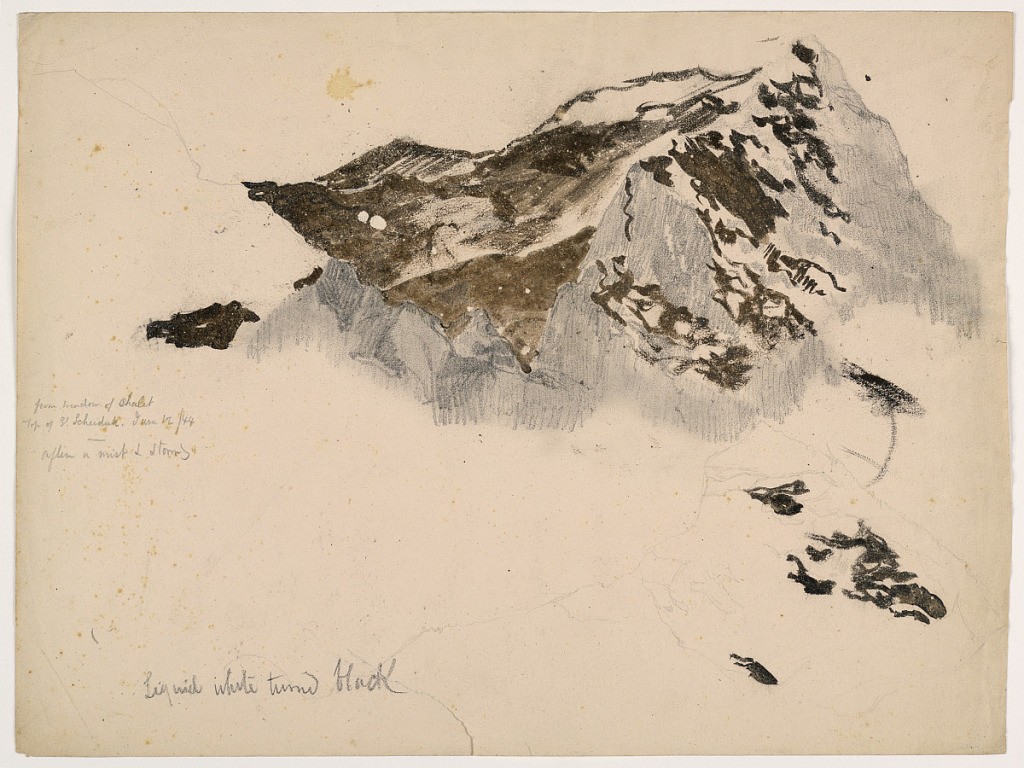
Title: From Window of Chalet, Top of Mt. Scheidegg , After a Mist and Storm
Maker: Daniel Huntington, American, 1816–1906
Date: June 12, 1844
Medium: Brush and gouache, graphite on pink paper
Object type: Drawing
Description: Unfinished sketch of a mountain peak. Pencil shading, with the snow a dark brown.